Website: lowes
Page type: customer-info-address
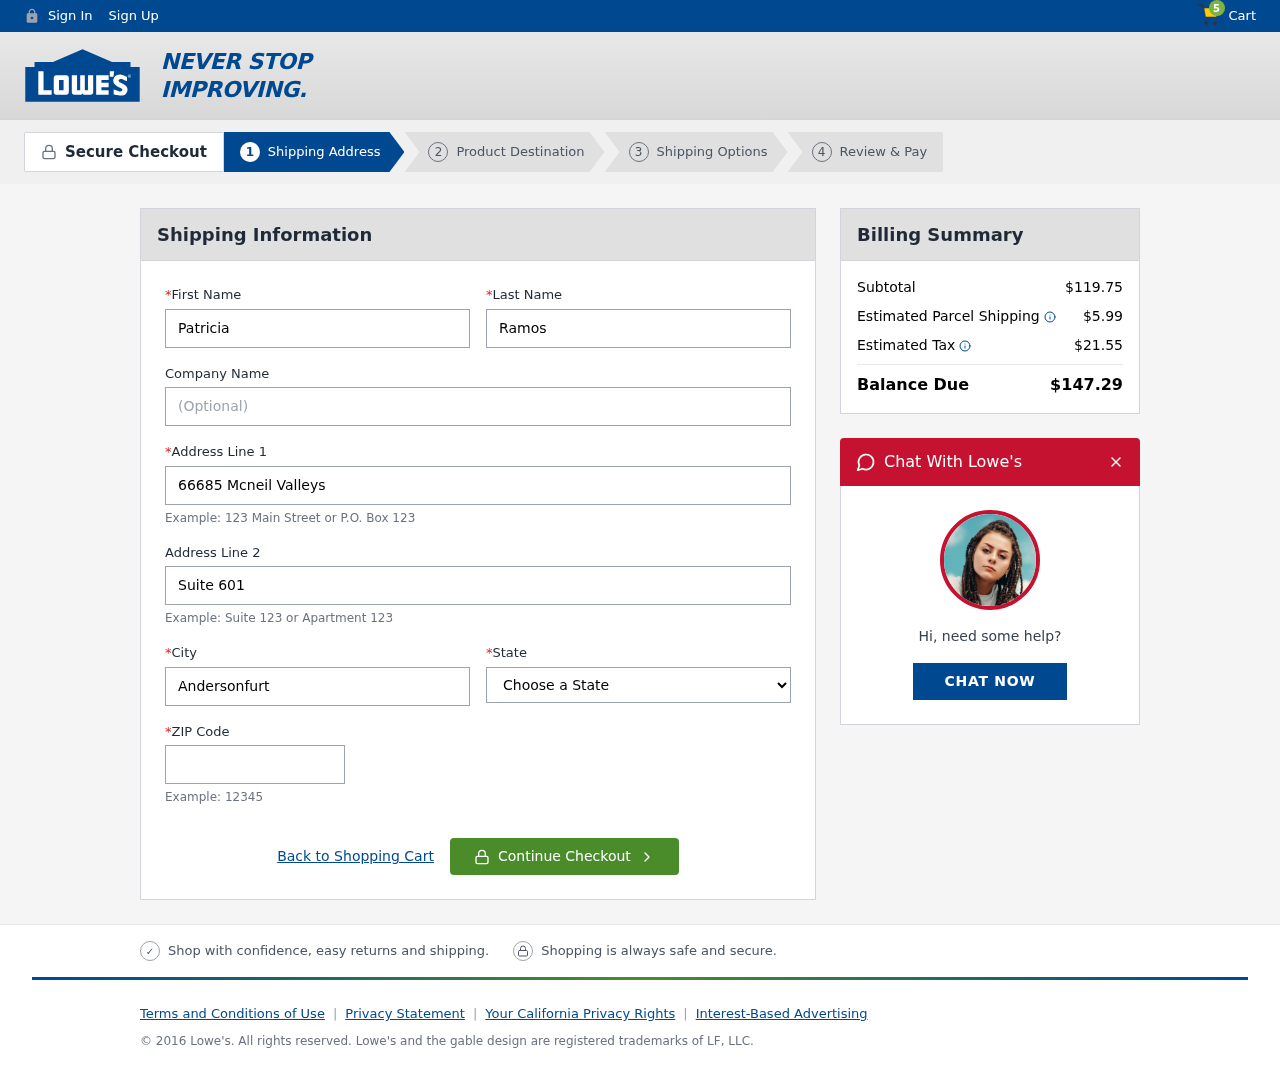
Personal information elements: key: PII_CITY
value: Andersonfurt
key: PII_FIRSTNAME
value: Patricia
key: PII_LASTNAME
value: Ramos
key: PII_POSTCODE
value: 66591
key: PII_STATE
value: Tennessee
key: PII_STREET
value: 66685 Mcneil Valleys
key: PII_STREET2
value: Suite 601
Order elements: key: ORDER_NUM_ITEMS
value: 5
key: ORDER_SUBTOTAL
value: $119.75
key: ORDER_SHIPPING_COST
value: $5.99
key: ORDER_TAX
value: $21.55
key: ORDER_TOTAL
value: $147.29